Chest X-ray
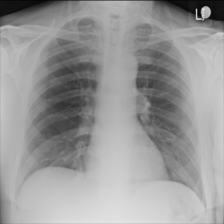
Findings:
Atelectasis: negative
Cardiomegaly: negative
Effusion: negative
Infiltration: negative
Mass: negative
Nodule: positive
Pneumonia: negative
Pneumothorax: negative
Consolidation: negative
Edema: negative
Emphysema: negative
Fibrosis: negative
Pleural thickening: negative
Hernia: negative